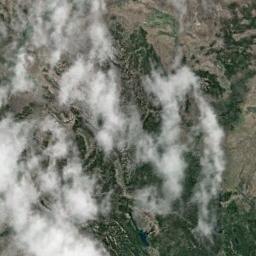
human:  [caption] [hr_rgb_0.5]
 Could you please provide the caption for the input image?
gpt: The stratus clouds are located above the land covered by some vegetation .

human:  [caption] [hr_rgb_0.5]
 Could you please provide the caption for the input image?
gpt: Sparse white clouds on the ground where green and yellow intersect .

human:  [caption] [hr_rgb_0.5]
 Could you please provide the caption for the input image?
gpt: The white cloud is above bare and green land .

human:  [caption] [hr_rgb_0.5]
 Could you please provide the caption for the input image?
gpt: A thick white cloud floats on the deep blue sea .

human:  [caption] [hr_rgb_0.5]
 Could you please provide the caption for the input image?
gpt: There are gauzy clouds over a plain .